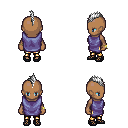
a pixel art fantasy rpg character, female body template, human, dark skin, chain tabard jacket, gold greaves, white mohawk hairstyle, bracelets, ghillies, four views (front, back, left, right), 2x2 character sprite sheet, small pixel art, hard edges, no anti-aliasing